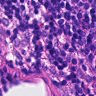
Metastatic tissue present: no